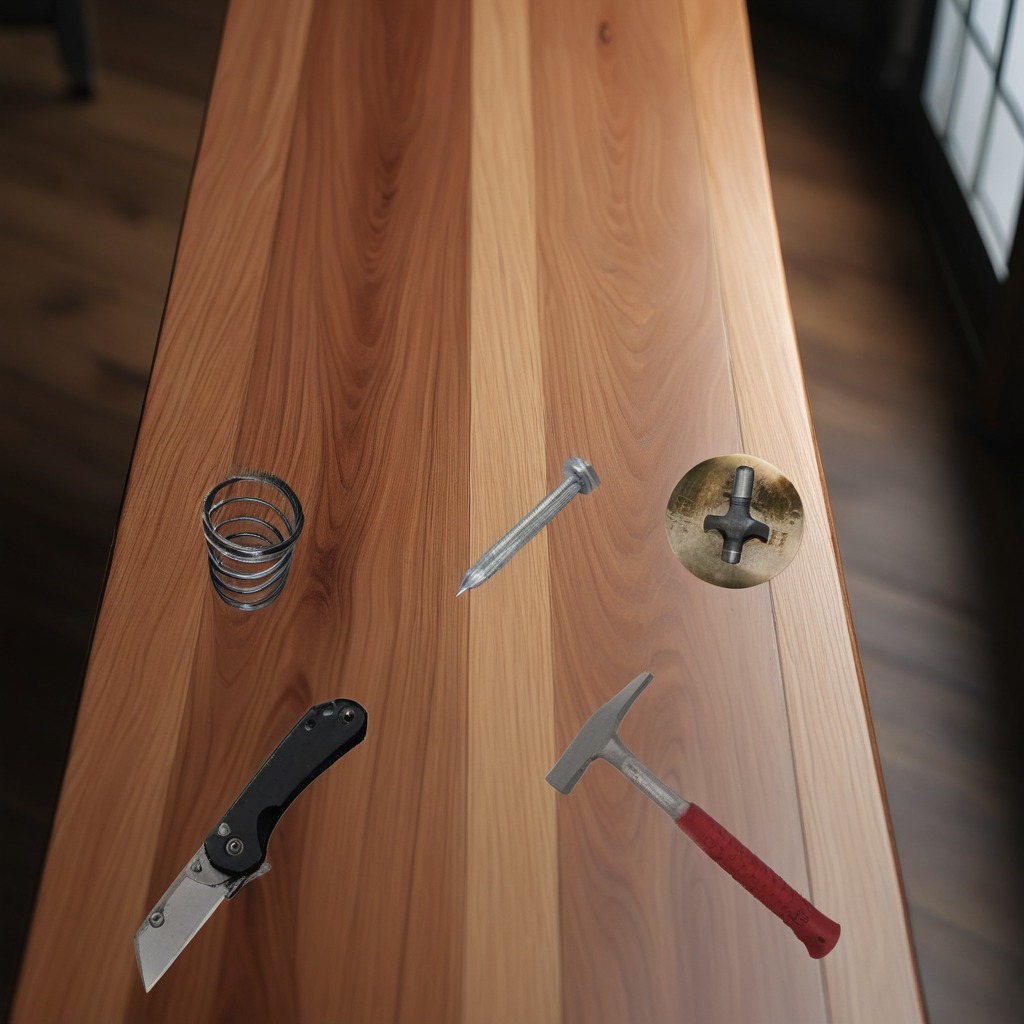
A utility knife, a metal machine screw, an iron nail, a hammer, and a coiled metal spring are lying on the wooden table.